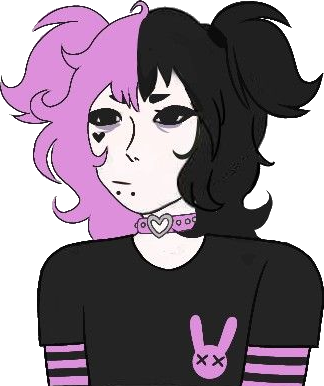
Label: 5_Doomer_Girl